Interaction volume radius: 5 \u00c5
Interaction volume height: 15 \u00c5
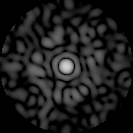
Disorder parameter: 0.846